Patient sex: M
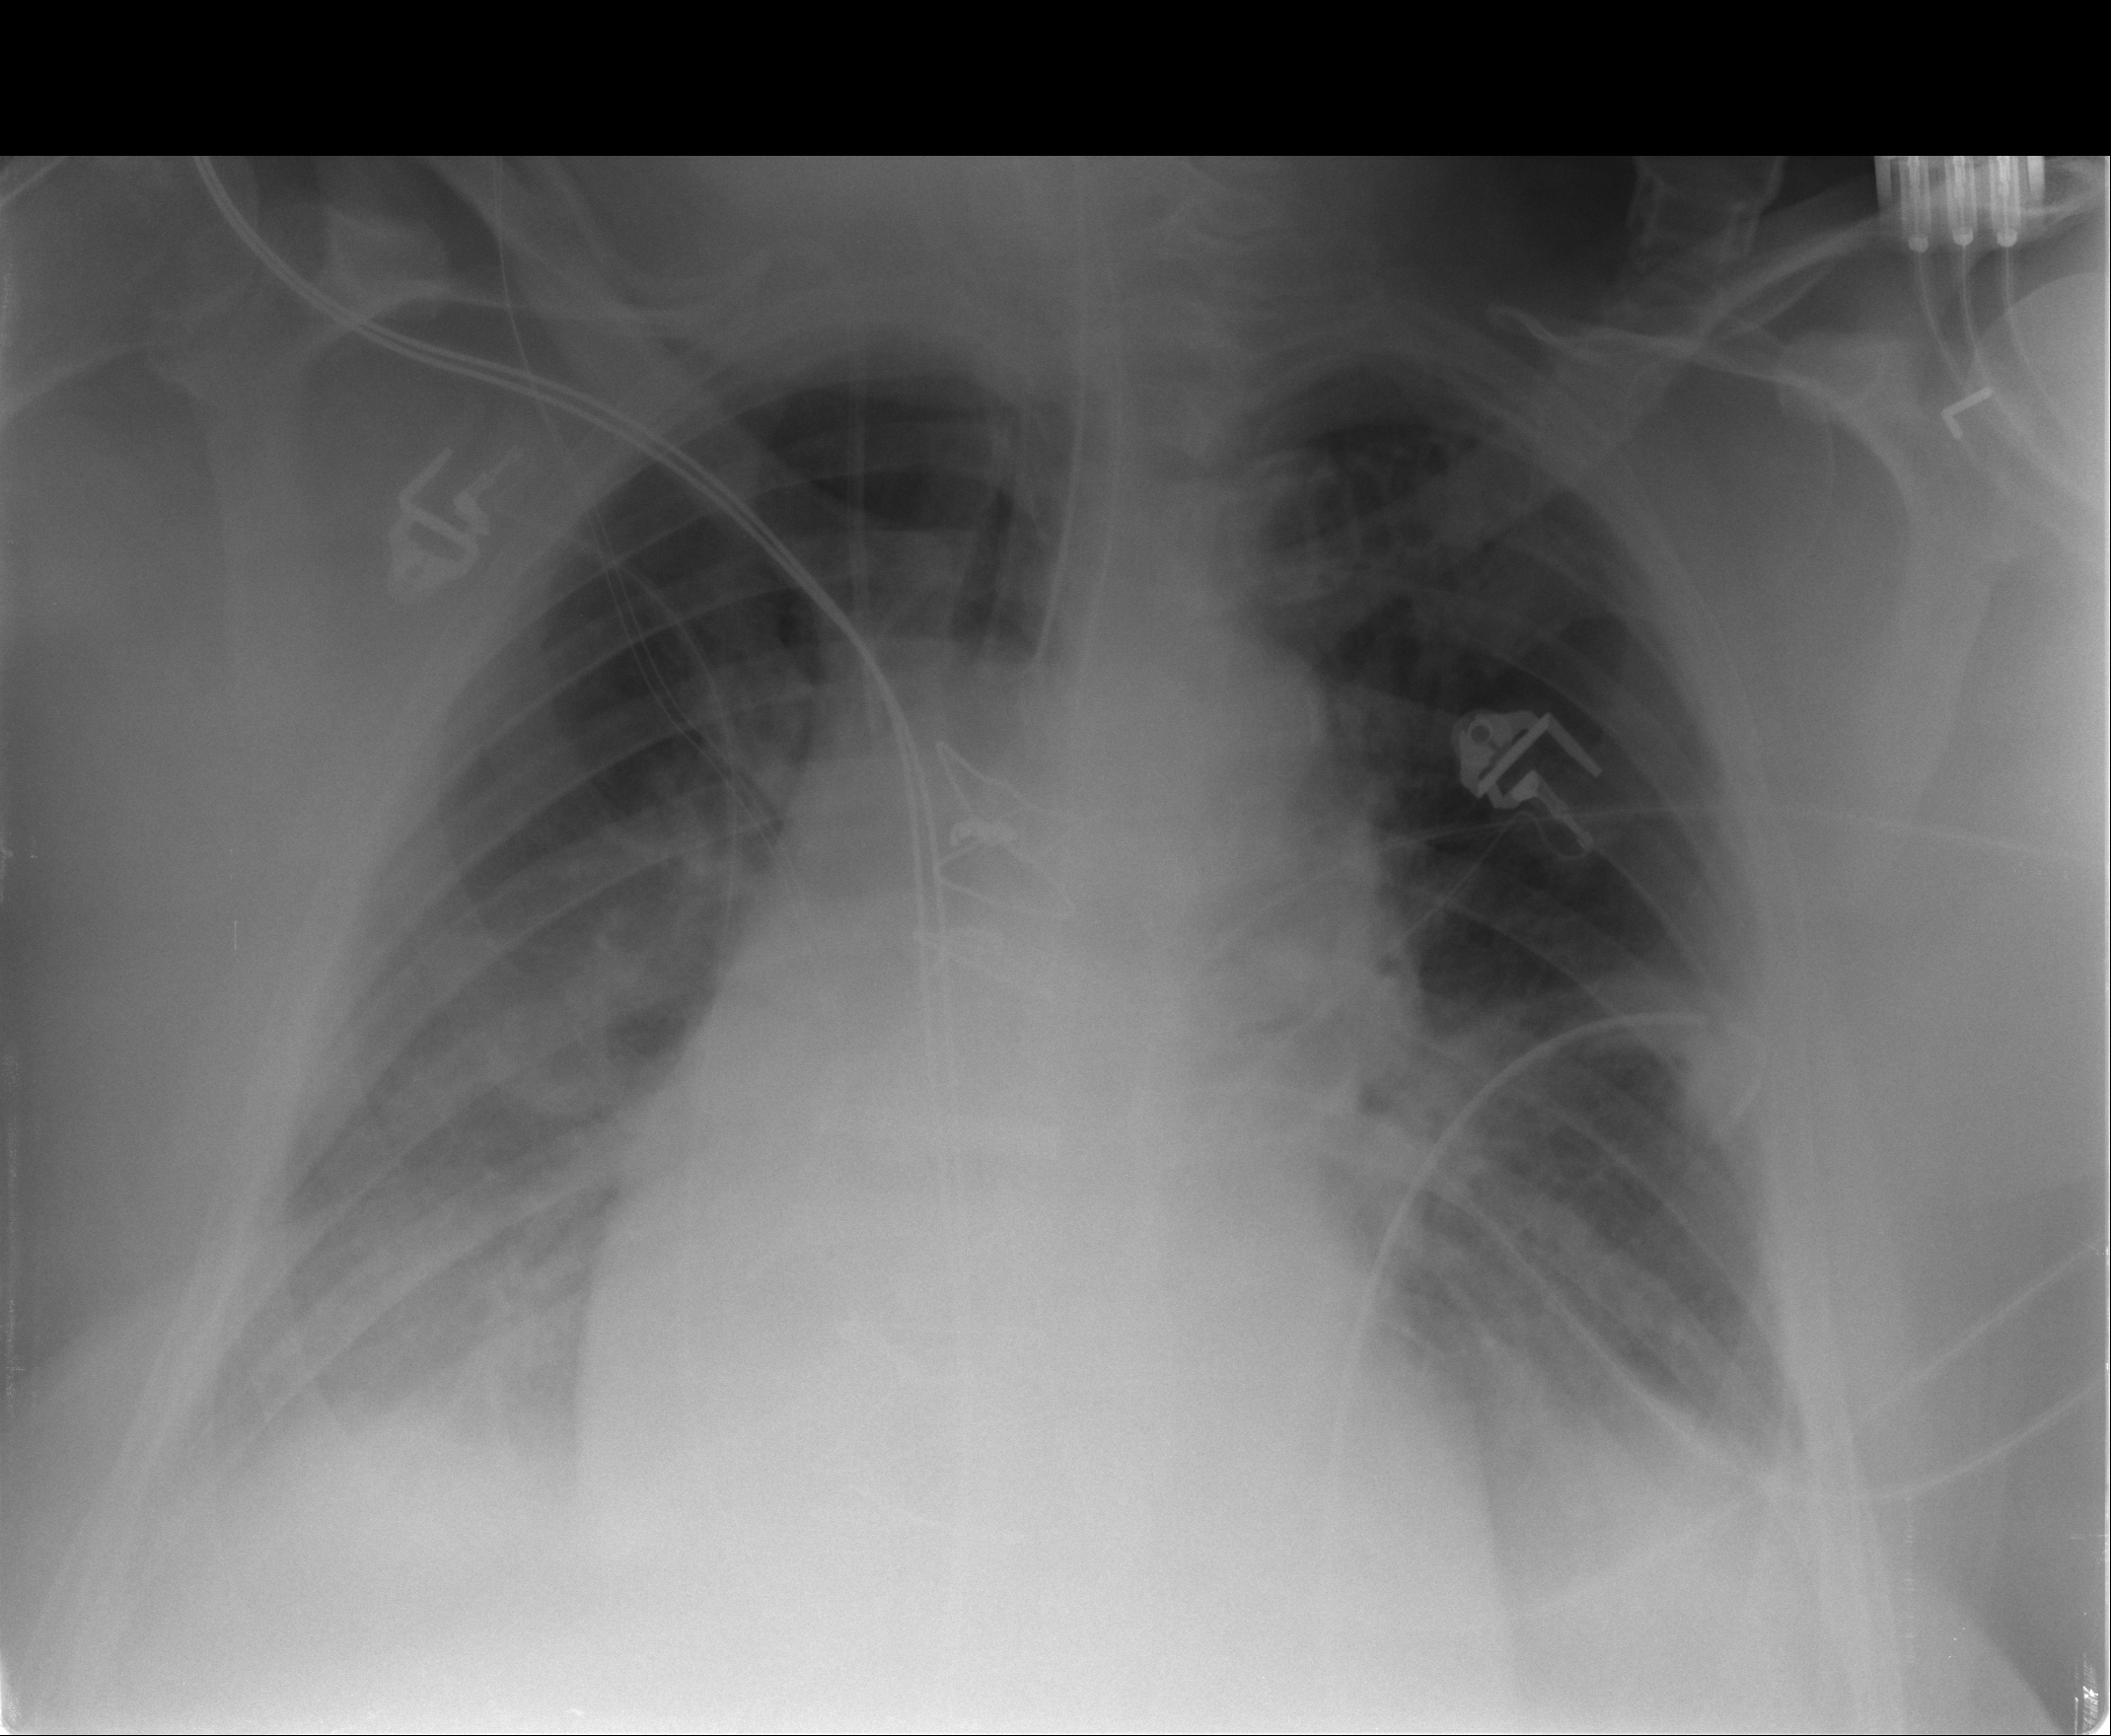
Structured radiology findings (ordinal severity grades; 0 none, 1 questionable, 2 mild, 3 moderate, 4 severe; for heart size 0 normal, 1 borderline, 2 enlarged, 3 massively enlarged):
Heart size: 3
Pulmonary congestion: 2
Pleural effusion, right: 2
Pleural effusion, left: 2
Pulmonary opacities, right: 3
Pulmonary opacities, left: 2
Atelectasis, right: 2
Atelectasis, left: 2